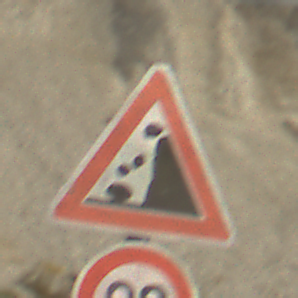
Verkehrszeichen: SteinschlagRechts
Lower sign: Geschwindigkeit90
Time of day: Midday
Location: Outdoor (Beach)
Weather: PartlyCloudy
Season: NotSpecified
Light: Natural